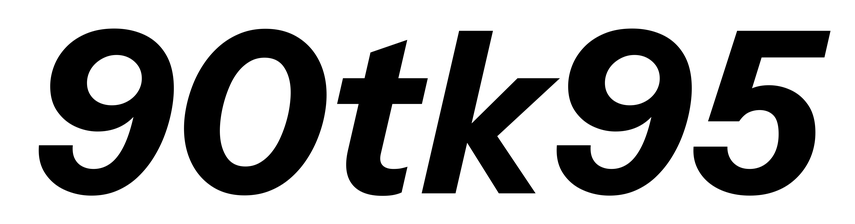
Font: InstrumentSans-Italic_Bold_Italic